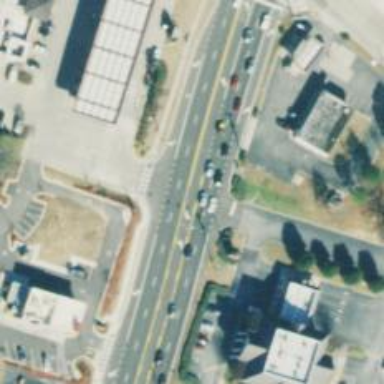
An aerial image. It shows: Asphalt trunk road with sidewalk on the left.